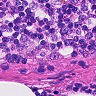
Metastatic tissue present: no